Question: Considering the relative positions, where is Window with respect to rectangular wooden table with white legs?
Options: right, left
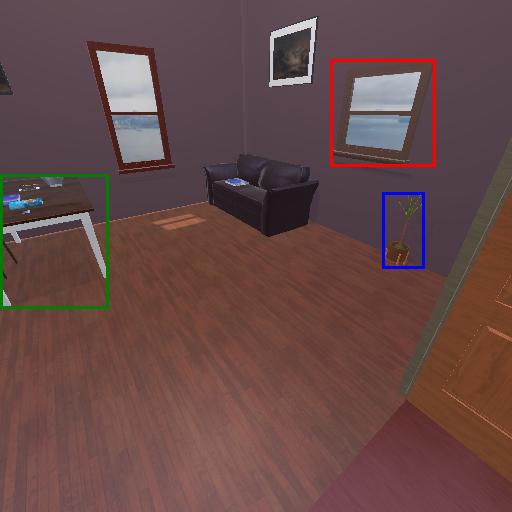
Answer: right